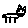
Label: cat